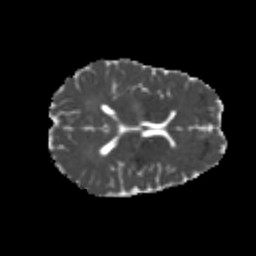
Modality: MD
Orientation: axial
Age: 24
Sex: female
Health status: healthy
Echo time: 0.074 s